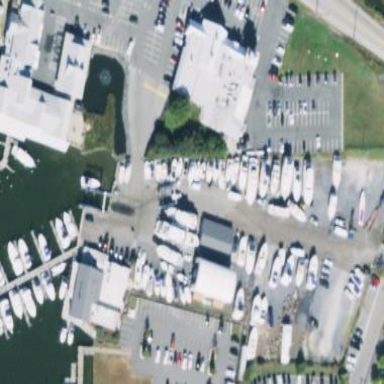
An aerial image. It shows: Boat storage facility.